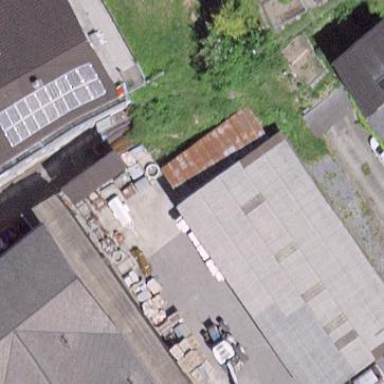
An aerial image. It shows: Group of garages.